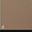
Piece: xx